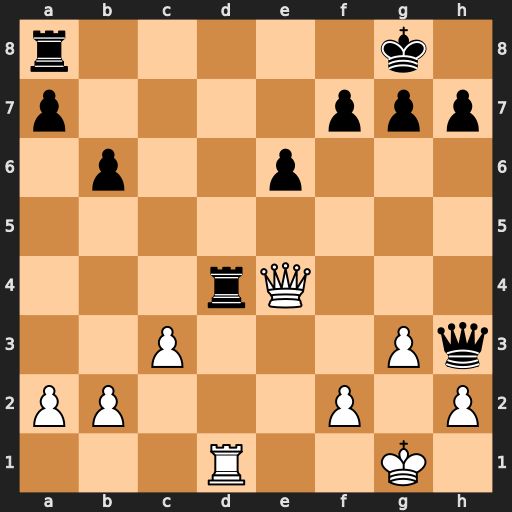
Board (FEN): r5k1/p4ppp/1p2p3/8/3rQ3/2P3Pq/PP3P1P/3R2K1
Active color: w
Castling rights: -
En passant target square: -
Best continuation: Qxa8+ Rd8 Qxd8#